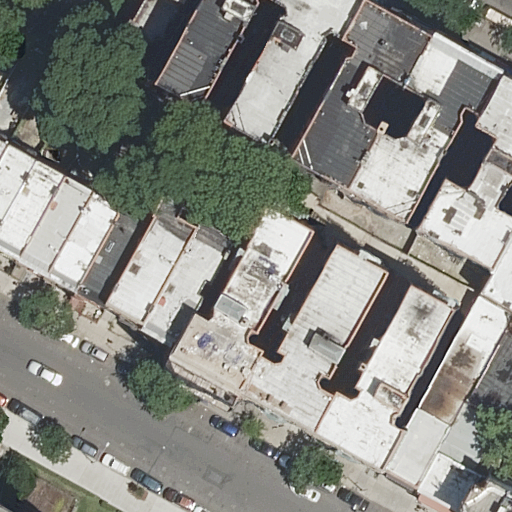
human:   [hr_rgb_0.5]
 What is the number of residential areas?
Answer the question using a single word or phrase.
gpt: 1

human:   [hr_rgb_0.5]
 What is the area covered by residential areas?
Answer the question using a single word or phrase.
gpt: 284m2

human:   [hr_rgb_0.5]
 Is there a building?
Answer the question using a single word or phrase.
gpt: yes

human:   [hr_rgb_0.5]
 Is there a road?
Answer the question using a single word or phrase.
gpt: yes

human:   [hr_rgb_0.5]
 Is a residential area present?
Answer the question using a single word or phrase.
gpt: yes

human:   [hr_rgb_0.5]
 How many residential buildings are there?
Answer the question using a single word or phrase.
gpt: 23

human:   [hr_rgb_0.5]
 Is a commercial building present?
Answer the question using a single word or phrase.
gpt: no

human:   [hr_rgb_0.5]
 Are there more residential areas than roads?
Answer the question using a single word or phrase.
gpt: no

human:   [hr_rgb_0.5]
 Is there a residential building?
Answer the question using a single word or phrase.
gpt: yes

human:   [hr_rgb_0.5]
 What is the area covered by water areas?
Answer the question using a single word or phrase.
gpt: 0m2

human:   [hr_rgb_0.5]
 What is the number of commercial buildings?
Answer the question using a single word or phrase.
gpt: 0

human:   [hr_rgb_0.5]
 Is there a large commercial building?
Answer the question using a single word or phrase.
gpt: no

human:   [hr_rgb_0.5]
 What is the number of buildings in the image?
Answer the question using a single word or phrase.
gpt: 23

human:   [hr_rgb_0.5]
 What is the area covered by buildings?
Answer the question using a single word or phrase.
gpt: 4367m2

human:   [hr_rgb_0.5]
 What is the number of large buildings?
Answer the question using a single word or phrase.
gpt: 1

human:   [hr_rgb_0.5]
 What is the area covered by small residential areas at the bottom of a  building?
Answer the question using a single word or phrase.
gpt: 0m2

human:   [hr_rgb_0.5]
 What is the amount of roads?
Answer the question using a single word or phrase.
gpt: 2

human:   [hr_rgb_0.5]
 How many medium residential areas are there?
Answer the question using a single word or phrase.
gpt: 1

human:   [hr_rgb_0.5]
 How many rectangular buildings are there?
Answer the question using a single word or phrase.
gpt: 13

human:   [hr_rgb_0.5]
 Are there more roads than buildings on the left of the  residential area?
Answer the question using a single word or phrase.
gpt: yes

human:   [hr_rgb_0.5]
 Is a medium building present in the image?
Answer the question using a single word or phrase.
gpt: yes

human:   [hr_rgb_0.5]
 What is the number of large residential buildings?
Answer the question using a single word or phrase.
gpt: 1

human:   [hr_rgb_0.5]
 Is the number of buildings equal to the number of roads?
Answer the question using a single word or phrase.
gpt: no

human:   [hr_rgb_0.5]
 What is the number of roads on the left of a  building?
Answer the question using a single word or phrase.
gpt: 2

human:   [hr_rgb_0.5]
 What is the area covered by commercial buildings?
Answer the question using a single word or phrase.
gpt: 0m2

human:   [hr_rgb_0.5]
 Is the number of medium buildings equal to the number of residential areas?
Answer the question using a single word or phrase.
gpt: no

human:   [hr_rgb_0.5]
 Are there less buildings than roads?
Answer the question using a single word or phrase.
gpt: no

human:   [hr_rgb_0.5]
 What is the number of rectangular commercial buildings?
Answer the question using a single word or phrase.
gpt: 0

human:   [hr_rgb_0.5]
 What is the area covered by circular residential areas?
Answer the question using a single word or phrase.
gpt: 0m2

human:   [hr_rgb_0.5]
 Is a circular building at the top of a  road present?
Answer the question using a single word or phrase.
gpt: no

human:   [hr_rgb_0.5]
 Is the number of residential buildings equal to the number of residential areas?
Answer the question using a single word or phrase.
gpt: no

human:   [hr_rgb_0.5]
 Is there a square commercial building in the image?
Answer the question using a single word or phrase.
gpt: no

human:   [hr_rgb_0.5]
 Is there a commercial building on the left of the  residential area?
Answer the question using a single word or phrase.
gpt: no

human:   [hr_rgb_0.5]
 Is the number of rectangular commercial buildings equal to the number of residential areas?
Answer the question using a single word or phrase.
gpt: no

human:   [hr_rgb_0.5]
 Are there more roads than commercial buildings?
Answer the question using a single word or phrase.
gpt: yes

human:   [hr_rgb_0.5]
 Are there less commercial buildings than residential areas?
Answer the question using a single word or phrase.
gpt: yes

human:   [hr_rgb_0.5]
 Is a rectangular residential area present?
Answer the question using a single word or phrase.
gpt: yes

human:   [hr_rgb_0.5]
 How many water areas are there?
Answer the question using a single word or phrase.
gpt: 0

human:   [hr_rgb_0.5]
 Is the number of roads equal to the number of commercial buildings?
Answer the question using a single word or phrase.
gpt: no

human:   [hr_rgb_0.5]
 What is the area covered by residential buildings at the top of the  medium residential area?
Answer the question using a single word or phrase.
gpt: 4367m2

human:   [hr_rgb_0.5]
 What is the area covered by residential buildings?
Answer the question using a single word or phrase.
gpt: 4367m2

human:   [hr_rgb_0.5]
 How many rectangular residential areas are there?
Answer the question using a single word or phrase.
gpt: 1

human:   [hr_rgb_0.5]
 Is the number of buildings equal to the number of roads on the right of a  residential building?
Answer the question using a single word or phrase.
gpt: no

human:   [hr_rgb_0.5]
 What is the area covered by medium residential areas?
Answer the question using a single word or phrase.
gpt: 284m2

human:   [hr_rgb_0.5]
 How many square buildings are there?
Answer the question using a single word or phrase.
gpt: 0

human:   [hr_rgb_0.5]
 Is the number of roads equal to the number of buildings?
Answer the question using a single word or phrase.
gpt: no

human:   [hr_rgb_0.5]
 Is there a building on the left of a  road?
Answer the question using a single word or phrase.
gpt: yes

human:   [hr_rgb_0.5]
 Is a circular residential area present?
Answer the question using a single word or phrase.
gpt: no

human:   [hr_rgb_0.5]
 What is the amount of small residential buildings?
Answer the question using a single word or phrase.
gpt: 7

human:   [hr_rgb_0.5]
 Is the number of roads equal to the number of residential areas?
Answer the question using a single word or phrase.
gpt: no

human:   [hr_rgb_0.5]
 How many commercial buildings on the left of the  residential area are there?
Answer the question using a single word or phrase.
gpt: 0

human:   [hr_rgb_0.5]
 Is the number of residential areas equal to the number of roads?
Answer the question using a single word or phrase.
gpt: no

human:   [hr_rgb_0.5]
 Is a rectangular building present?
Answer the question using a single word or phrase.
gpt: yes

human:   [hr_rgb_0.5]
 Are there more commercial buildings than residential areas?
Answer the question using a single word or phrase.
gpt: no

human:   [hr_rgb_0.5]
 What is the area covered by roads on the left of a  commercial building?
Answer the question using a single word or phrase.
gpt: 0m2

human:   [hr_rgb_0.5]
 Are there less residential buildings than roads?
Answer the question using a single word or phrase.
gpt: no

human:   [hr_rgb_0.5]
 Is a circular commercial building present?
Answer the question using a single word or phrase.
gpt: no

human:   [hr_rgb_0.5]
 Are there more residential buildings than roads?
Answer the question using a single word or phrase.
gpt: yes

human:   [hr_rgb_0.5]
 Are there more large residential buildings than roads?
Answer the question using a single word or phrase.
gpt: no

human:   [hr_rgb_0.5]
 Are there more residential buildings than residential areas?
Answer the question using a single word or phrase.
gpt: yes

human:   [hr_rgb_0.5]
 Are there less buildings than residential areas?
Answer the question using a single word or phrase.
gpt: no

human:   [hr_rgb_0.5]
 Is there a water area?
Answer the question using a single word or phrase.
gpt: no

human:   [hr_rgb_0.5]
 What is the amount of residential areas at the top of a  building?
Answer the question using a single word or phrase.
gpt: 0

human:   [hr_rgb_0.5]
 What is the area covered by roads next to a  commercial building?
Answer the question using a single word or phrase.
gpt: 0m2